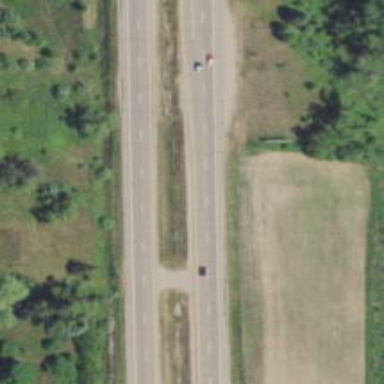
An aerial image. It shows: Trunk link highway.